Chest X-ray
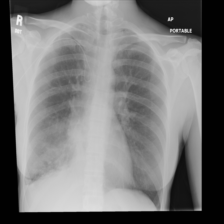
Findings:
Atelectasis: positive
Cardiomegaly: negative
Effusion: negative
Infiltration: positive
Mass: negative
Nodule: negative
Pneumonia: negative
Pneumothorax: negative
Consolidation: negative
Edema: negative
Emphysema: negative
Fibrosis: negative
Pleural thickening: negative
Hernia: negative